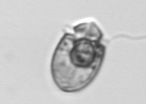
Label: Amphidinium